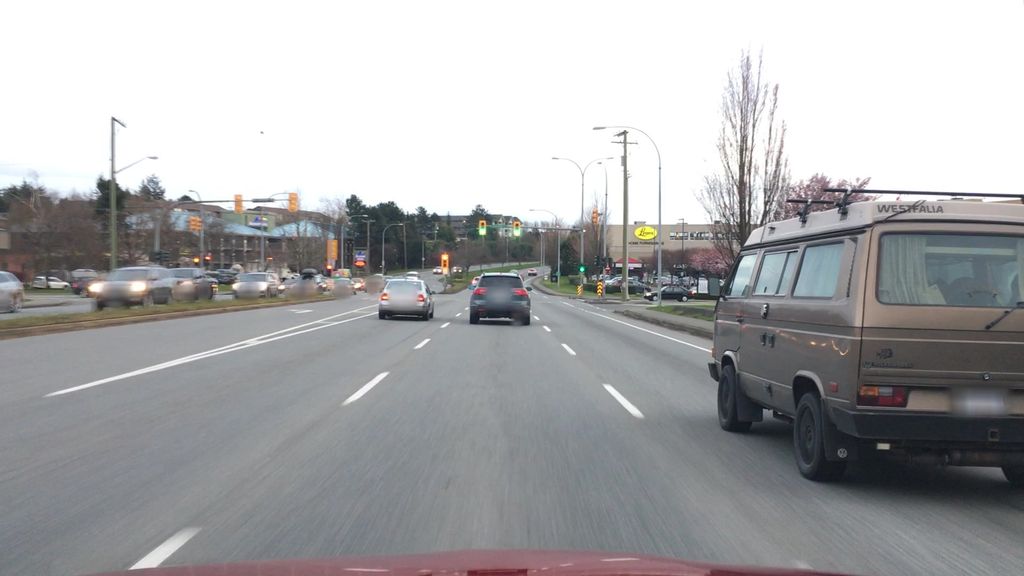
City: victoria